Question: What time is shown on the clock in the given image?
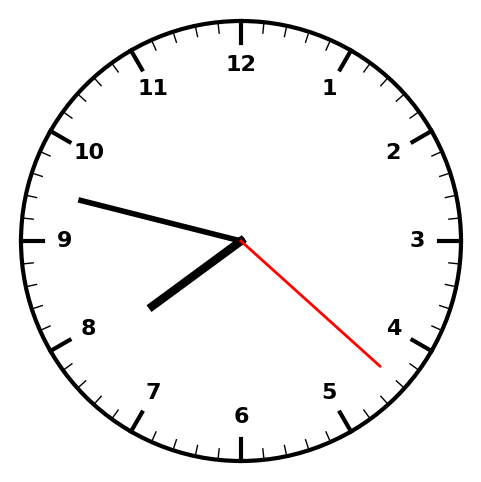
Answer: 07:47:22